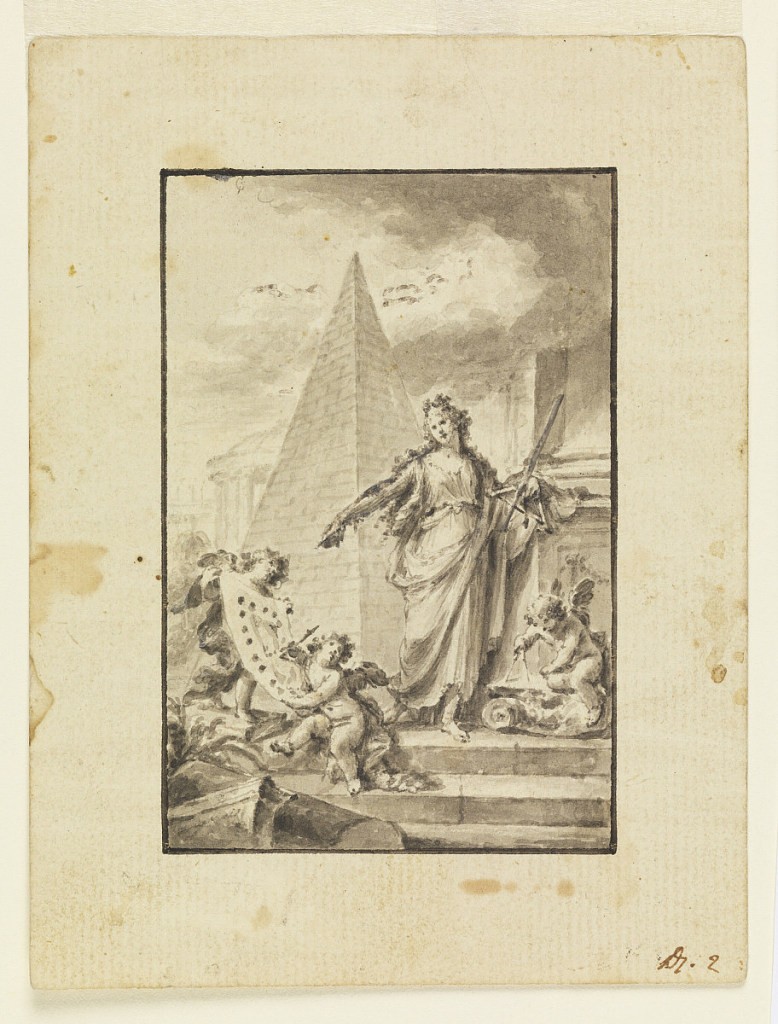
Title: Design for an Illustration: "Architecture"
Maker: Fedele Fischetti, Italian, 1734 - 1789
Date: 1760–89
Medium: Brush and gray wash on cream laid paper, ruled border in pen and black ink
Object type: Drawing
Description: Standing among remains of classical architecture, a woman points at a plan held by two putti. She carries instruments for measurement in her left hand. A third putto measures a capital. Bordering line.
Verso: fragment of a design; pencil, pen. Volutes are connected by intertwined bands.